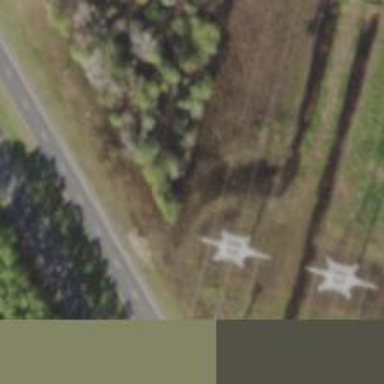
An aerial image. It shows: Lattice structure tower used for power distribution.